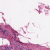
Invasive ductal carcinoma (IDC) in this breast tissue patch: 1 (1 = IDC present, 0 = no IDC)